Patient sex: M
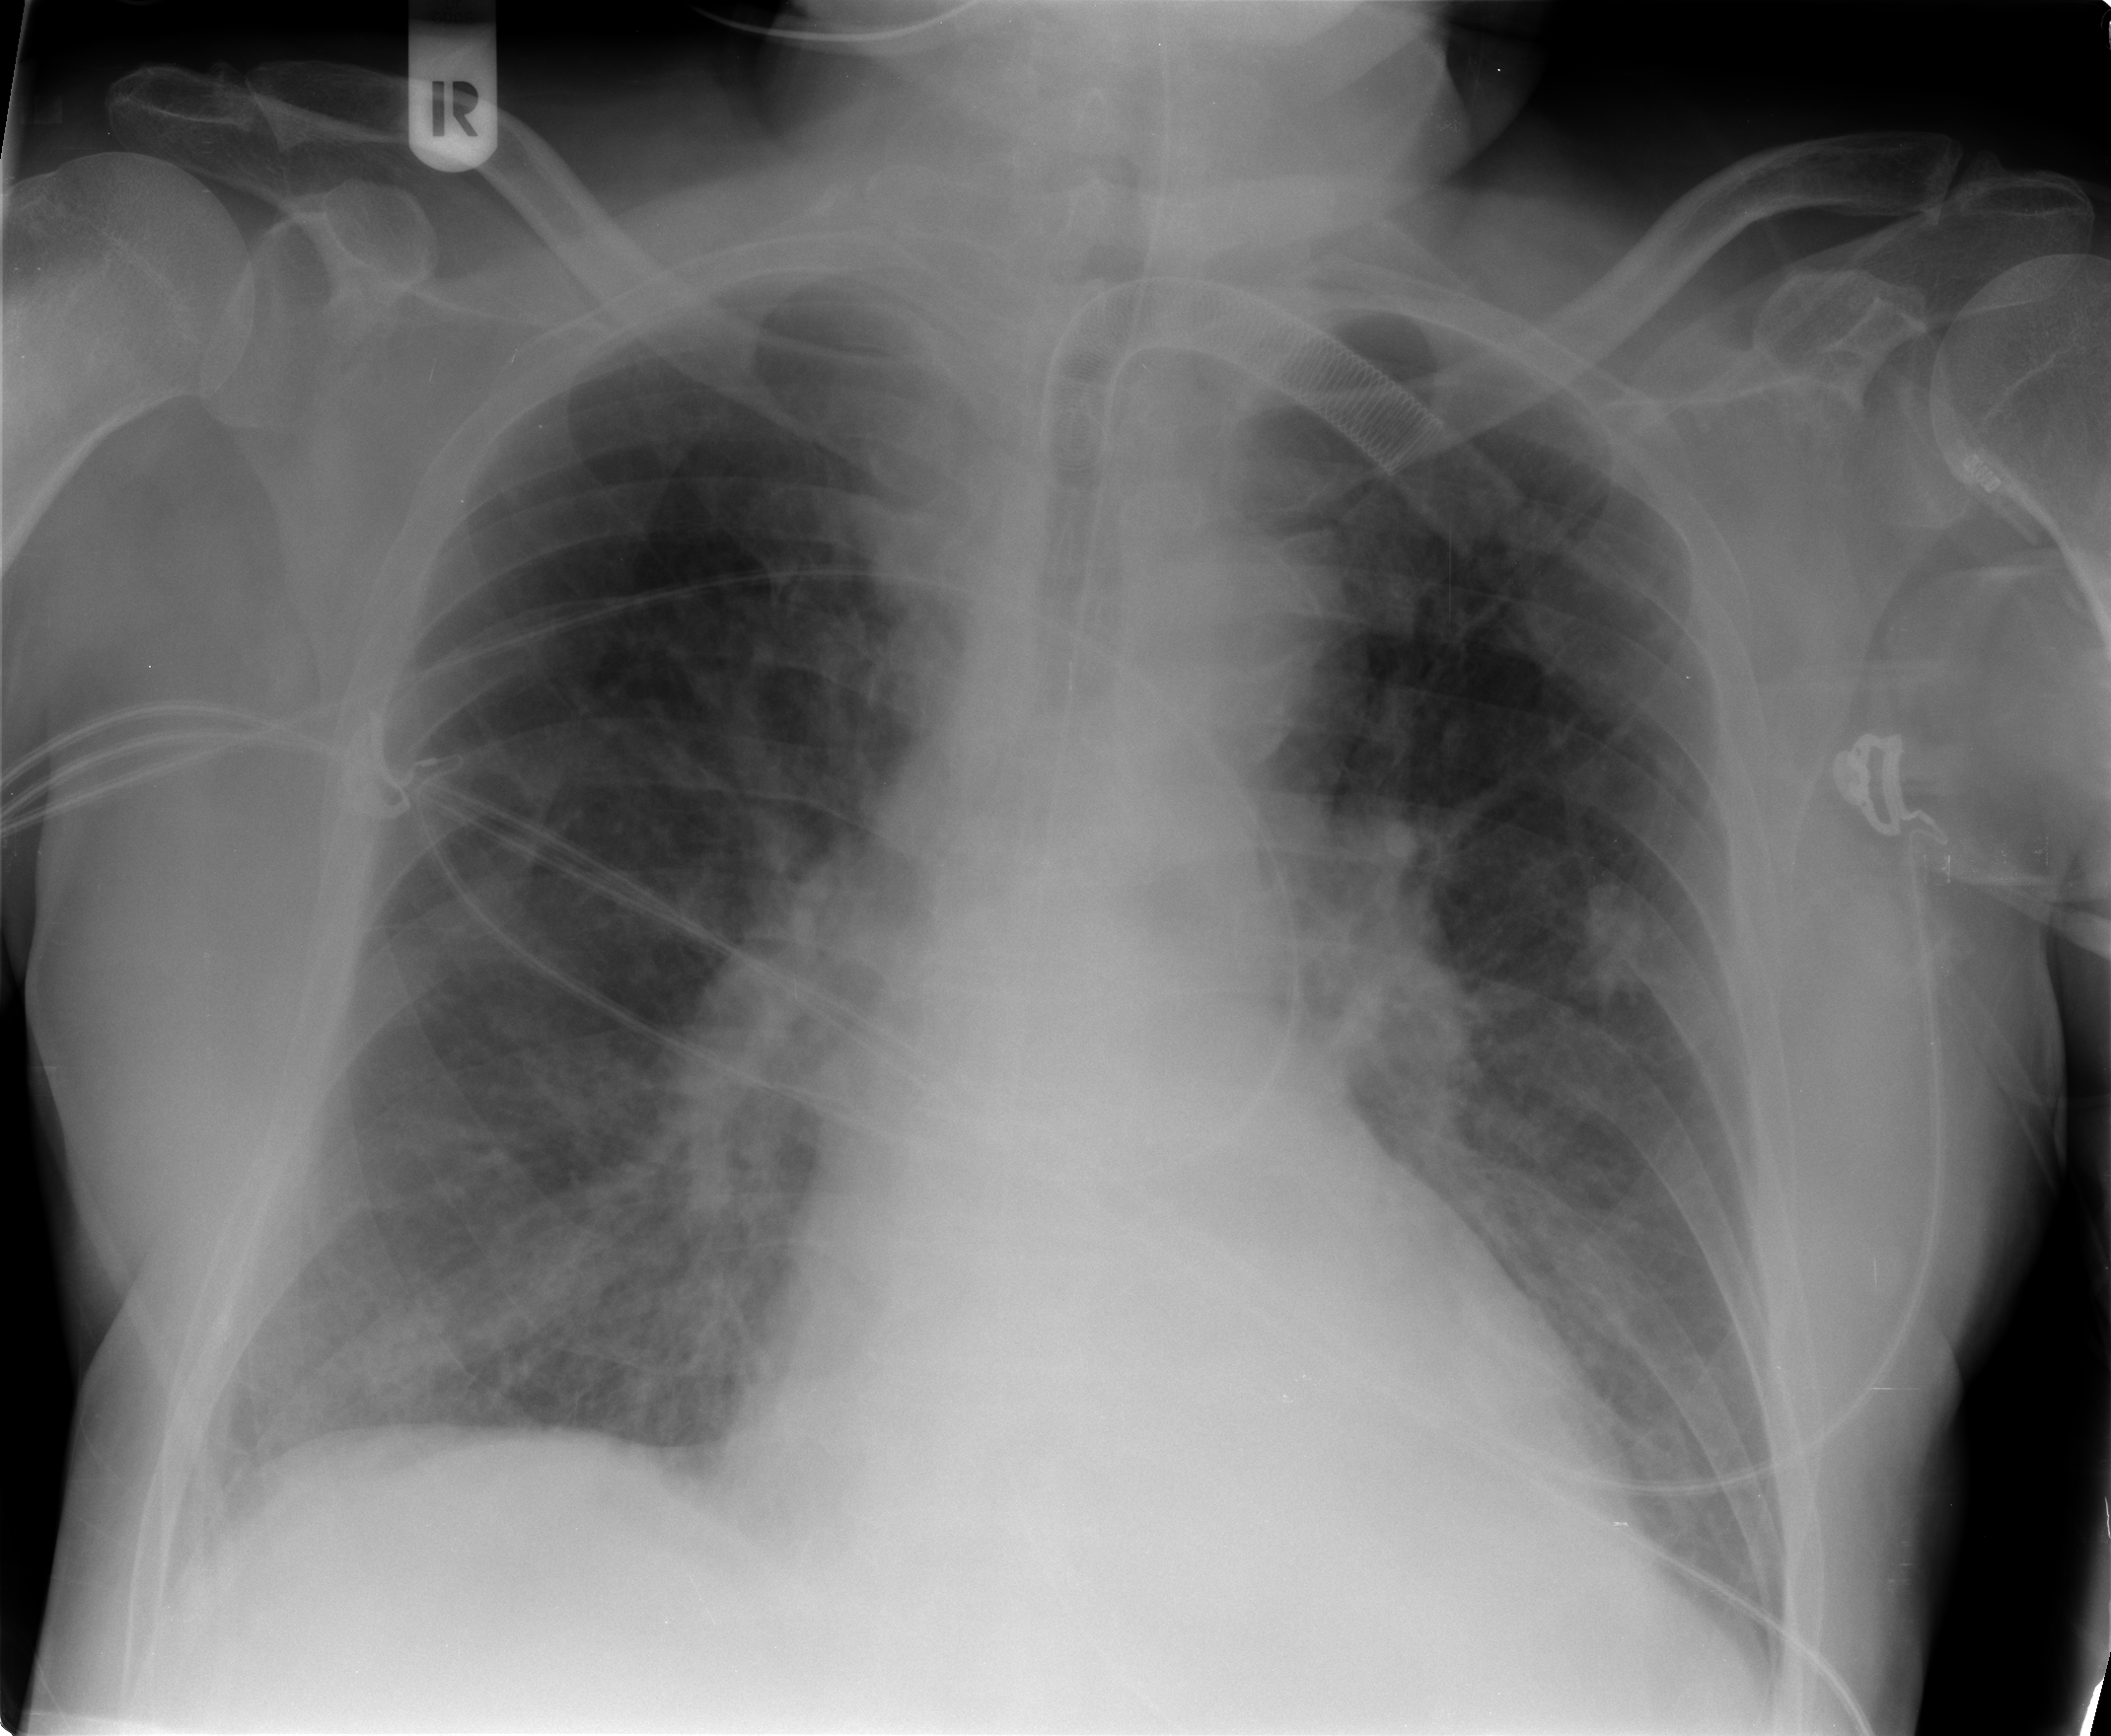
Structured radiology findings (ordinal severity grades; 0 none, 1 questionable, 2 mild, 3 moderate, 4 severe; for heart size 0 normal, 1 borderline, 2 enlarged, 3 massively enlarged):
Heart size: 0
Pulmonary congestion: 2
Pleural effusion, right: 0
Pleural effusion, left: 0
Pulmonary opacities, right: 0
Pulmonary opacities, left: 0
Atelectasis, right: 2
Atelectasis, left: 0